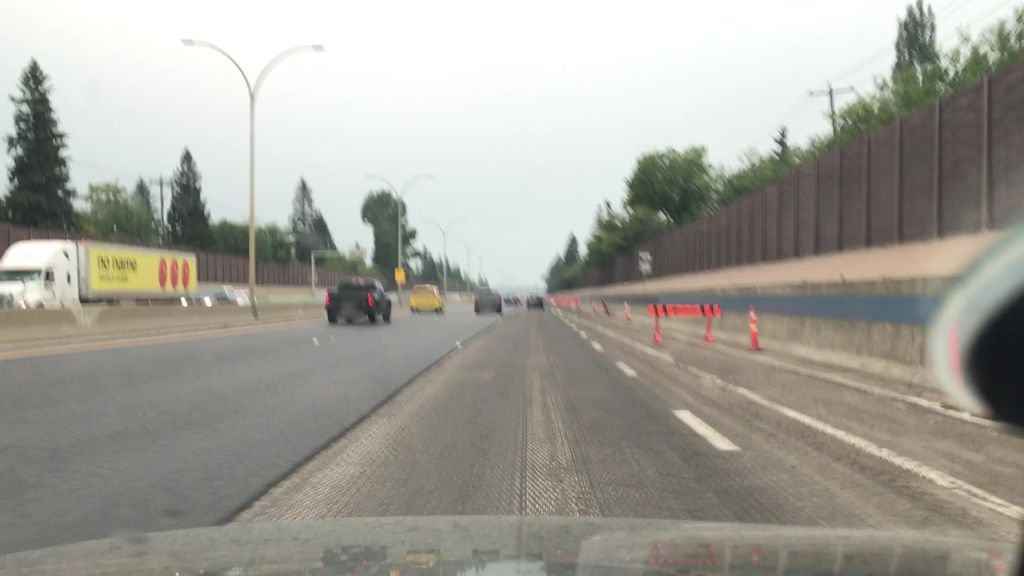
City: edmonton